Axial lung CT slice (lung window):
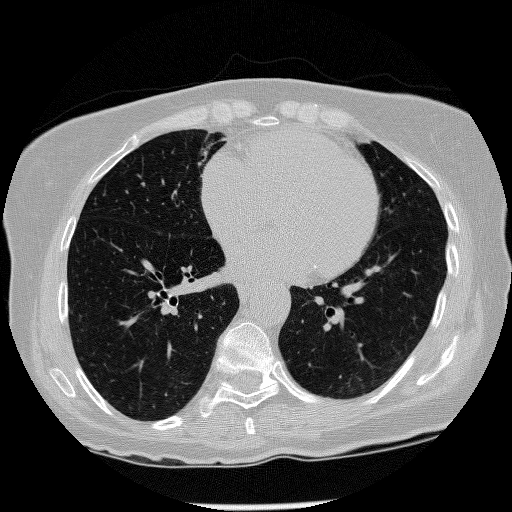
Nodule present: no